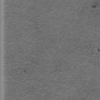
Label: not_dusty